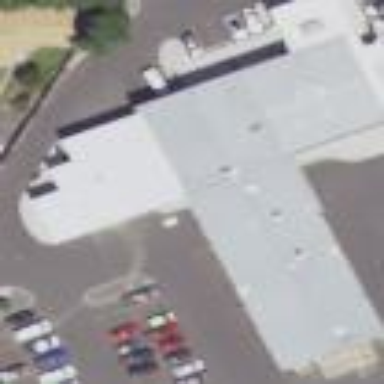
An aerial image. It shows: Building housing car shop.